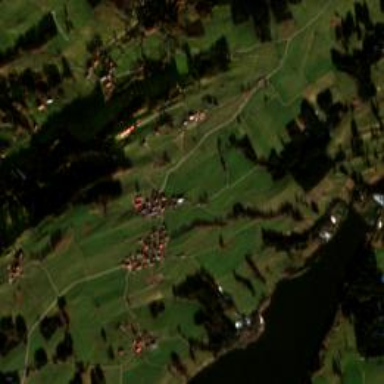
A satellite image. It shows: Small hamlet.